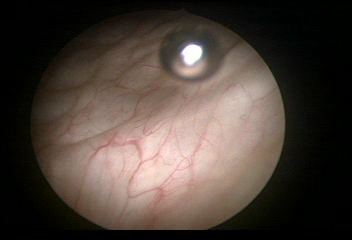
Modality: WLC
Class: Normal mucosa
Bladder cancer association: No